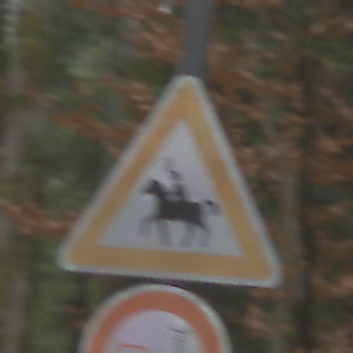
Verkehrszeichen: ReiterRechts
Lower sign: VerbotUeberholenEinspurigeFahrzeuge
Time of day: Midday
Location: Outdoor (Nature)
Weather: Overcast
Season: NotSpecified
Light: Natural